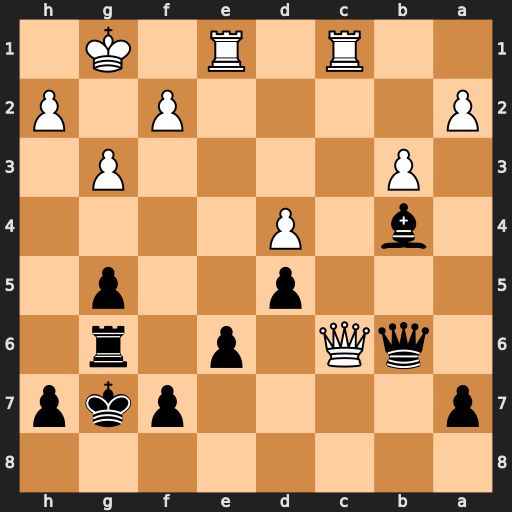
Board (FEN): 8/p4pkp/1qQ1p1r1/3p2p1/1b1P4/1P4P1/P4P1P/2R1R1K1
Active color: b
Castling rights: -
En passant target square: -
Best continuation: Qxc6 Rxc6 Bxe1